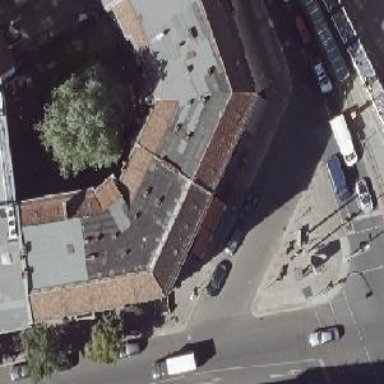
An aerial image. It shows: Restaurant.